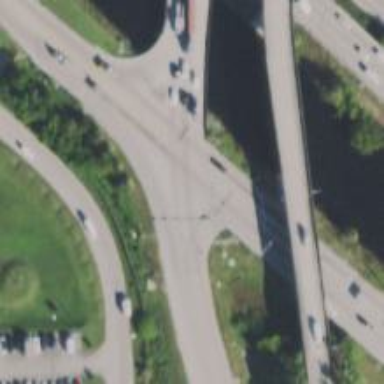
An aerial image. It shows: Trunk link highway.